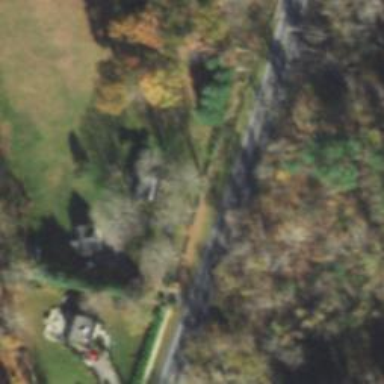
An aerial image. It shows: Driveway.